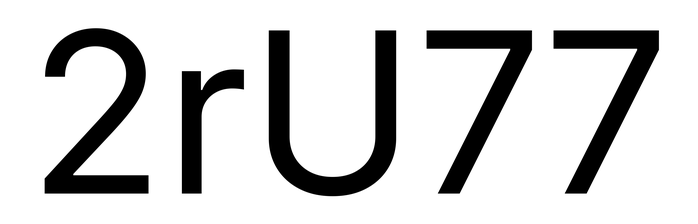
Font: Inter_Regular